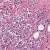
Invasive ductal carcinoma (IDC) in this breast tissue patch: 1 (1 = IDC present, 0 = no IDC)